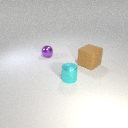
small purple metal sphere to the left of large brown rubber cube